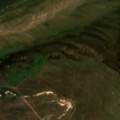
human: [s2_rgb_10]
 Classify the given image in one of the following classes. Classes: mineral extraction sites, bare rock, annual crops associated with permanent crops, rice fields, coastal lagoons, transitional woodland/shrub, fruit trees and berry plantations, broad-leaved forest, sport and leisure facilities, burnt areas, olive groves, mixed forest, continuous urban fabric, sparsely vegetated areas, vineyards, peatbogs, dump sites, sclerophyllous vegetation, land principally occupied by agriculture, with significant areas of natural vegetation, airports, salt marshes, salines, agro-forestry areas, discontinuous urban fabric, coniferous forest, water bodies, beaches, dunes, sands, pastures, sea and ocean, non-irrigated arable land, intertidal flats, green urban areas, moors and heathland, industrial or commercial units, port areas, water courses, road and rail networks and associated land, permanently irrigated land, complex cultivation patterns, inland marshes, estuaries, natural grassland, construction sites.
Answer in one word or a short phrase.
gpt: non-irrigated arable land, pastures, mixed forest, sea and ocean